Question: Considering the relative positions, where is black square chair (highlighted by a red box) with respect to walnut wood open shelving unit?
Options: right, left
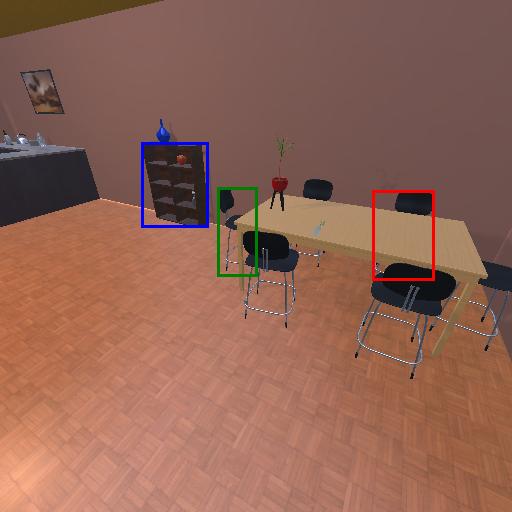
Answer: right